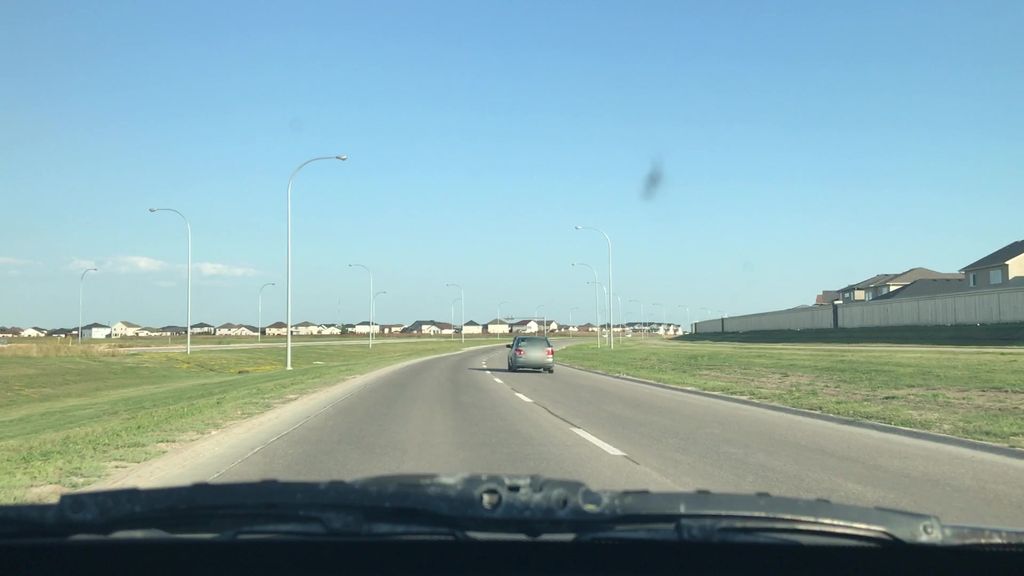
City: winnipeg